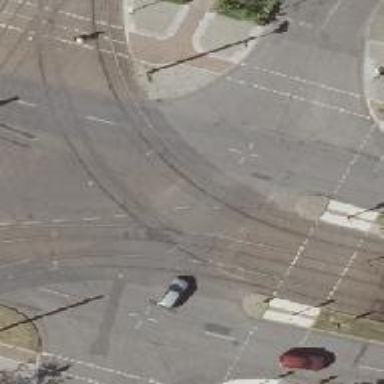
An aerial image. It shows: Tram level crossing on the railway.